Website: crate-barrel
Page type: receipt
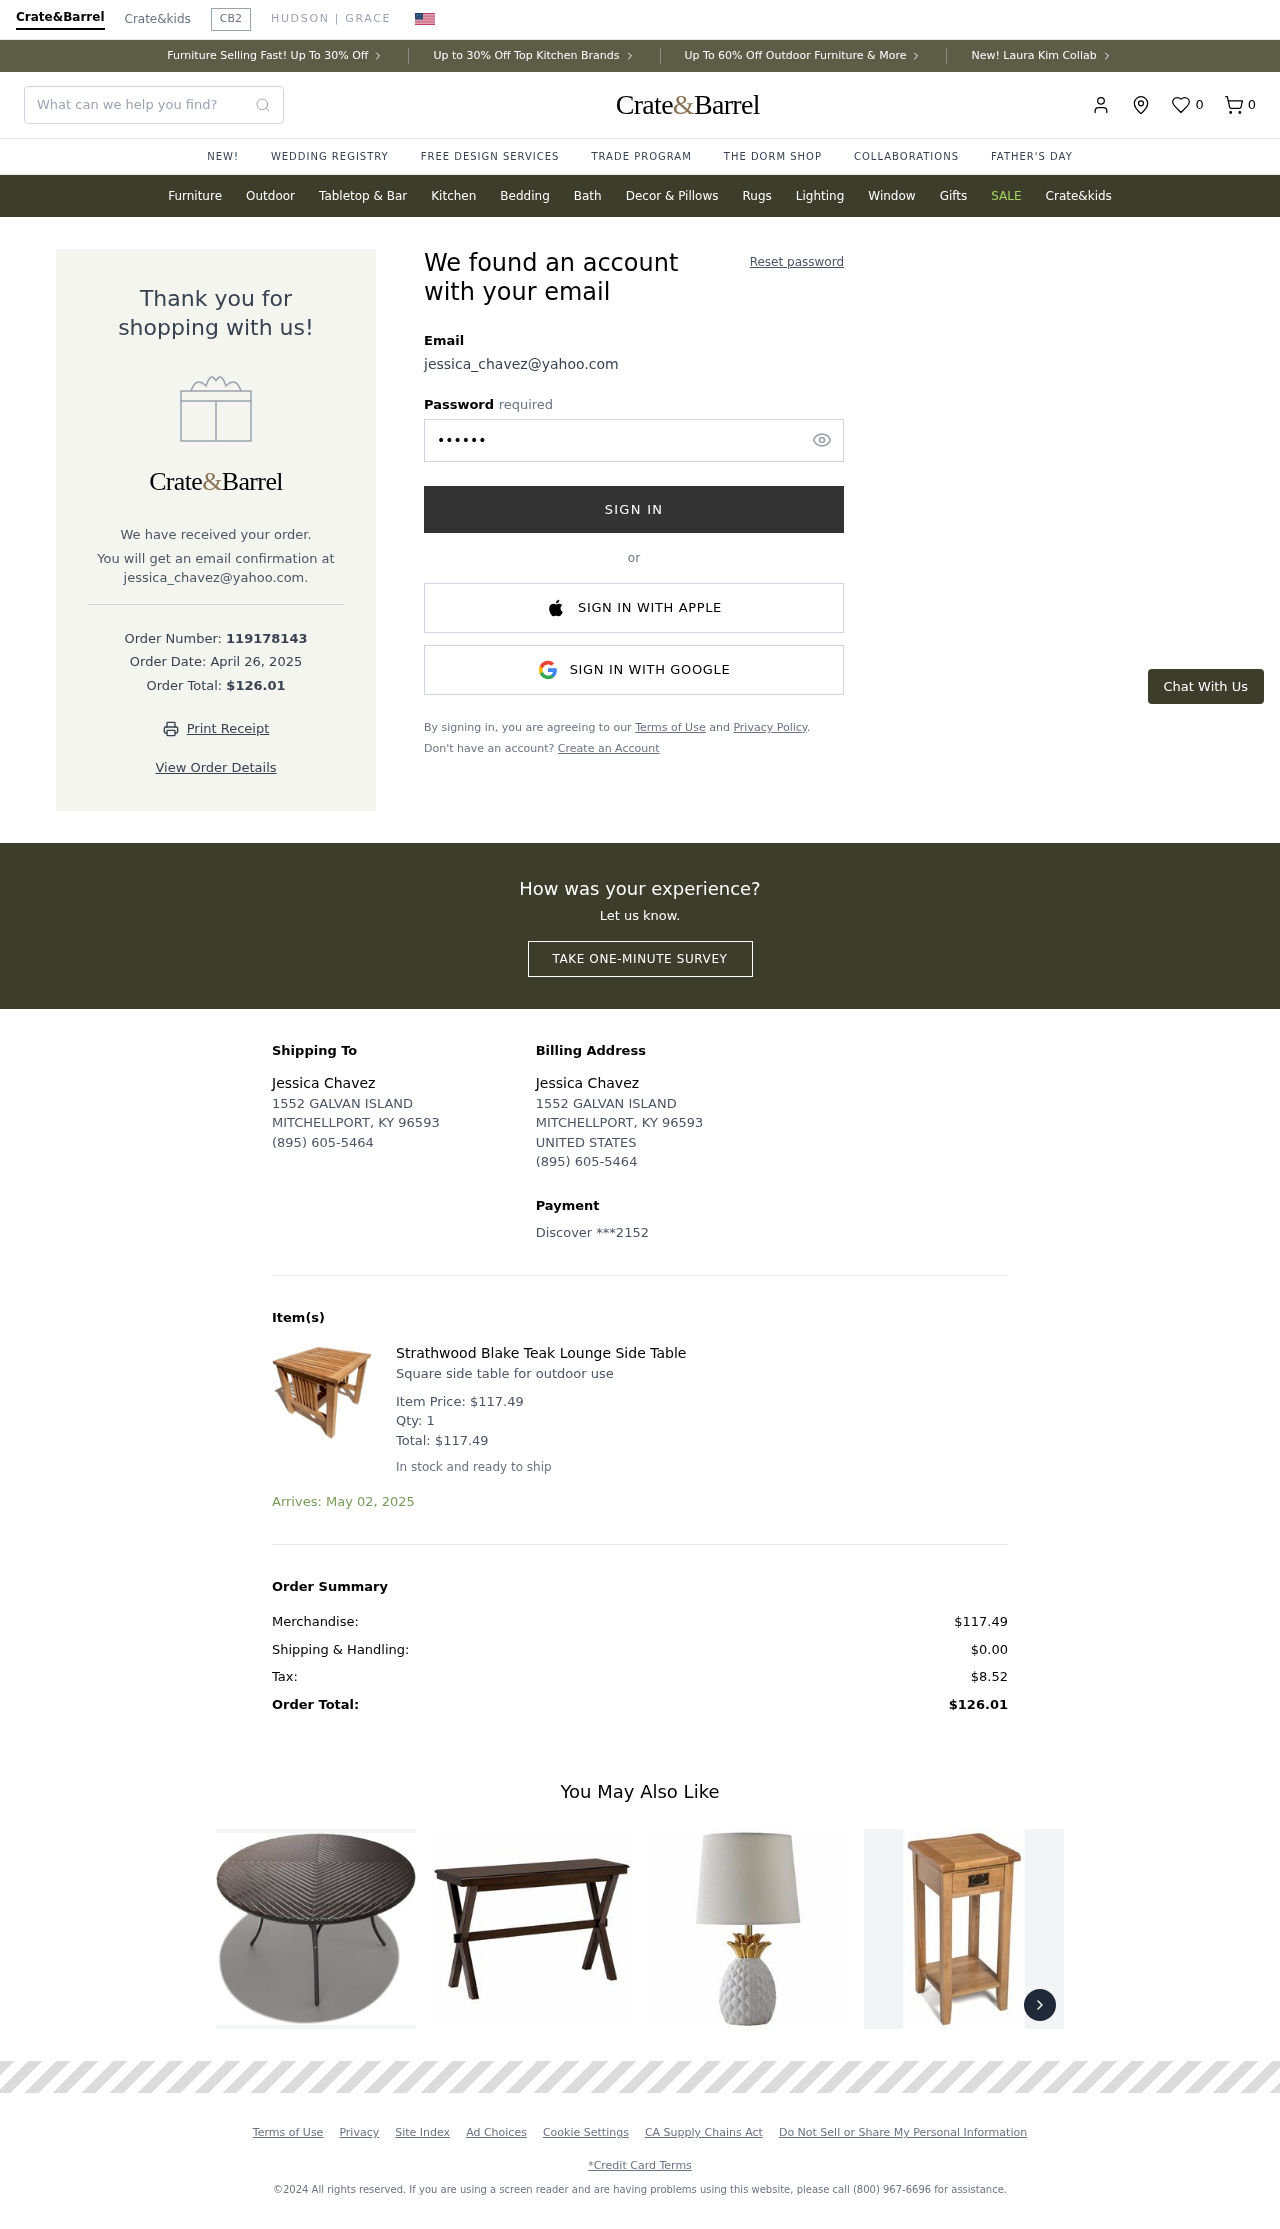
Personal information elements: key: PII_CARD_LAST4
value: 2152
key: PII_CARD_TYPE
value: Discover
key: PII_COUNTRY
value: UNITED STATES
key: PII_EMAIL
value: jessica_chavez@yahoo.com
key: PII_FULLNAME
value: Jessica Chavez
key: PII_STREET
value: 1552 GALVAN ISLAND
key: PII_EMAIL2
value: jessica_chavez@yahoo.com
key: PII_CITY_STATE_ZIP
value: MITCHELLPORT, KY 96593
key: PII_PHONE
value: (895) 605-5464
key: PII_FULLNAME2
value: Jessica Chavez
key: PII_STREET2
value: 1552 GALVAN ISLAND
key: PII_POSTCODE
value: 96593
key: PII_STATE_ABBR
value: KY
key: PII_POSTCODE_FULL
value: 96593
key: PII_POSTCODE_NUMERIC
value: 96593
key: PII_PHONE2
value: (895) 605-5464
Product elements: key: PRODUCT1_DESC
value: Square side table for outdoor use
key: PRODUCT1_NAME
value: Strathwood Blake Teak Lounge Side Table
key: PRODUCT1_PRICE
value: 117.49
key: PRODUCT1_QUANTITY
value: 1
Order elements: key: ORDER_NUM_ITEMS
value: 0
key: ORDER_ID
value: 119178143
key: ORDER_DATE
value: April 26, 2025
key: ORDER_TOTAL
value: $126.01
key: ORDER_ITEM_TOTAL
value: $117.49
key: ORDER_DELIVERY_DATE
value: Arrives: May 02, 2025
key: ORDER_SUBTOTAL
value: $117.49
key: ORDER_SHIPPING_COST
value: $0.00
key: ORDER_TAX
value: $8.52
Search elements: key: HEADER_SEARCH
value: What can we help you find?
Other elements: key: FAVORITES_COUNT
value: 0